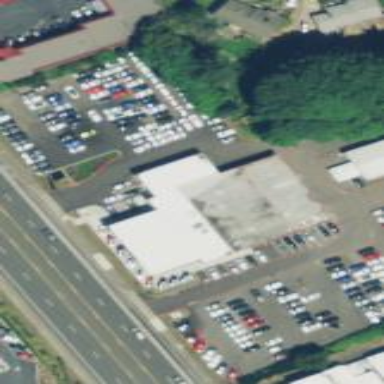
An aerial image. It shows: Building that houses car shop.